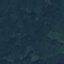
Land use / land cover class: Forest